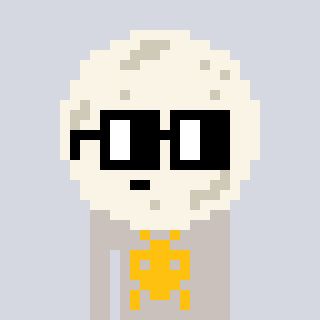
a pixel art character with square black glasses, a moon-shaped head and a foggrey-colored body on a cool background